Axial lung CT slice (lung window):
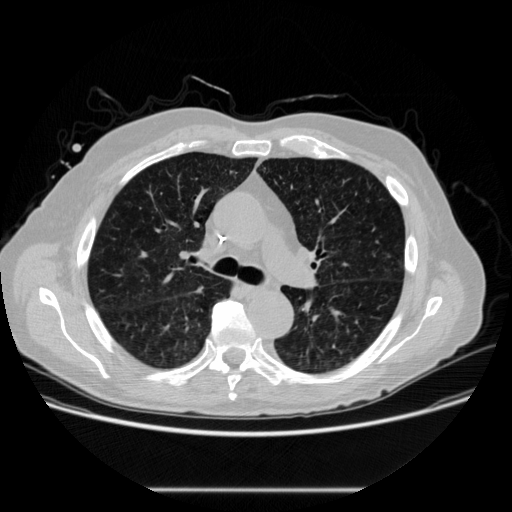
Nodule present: no